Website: crate-barrel
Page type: billing-address
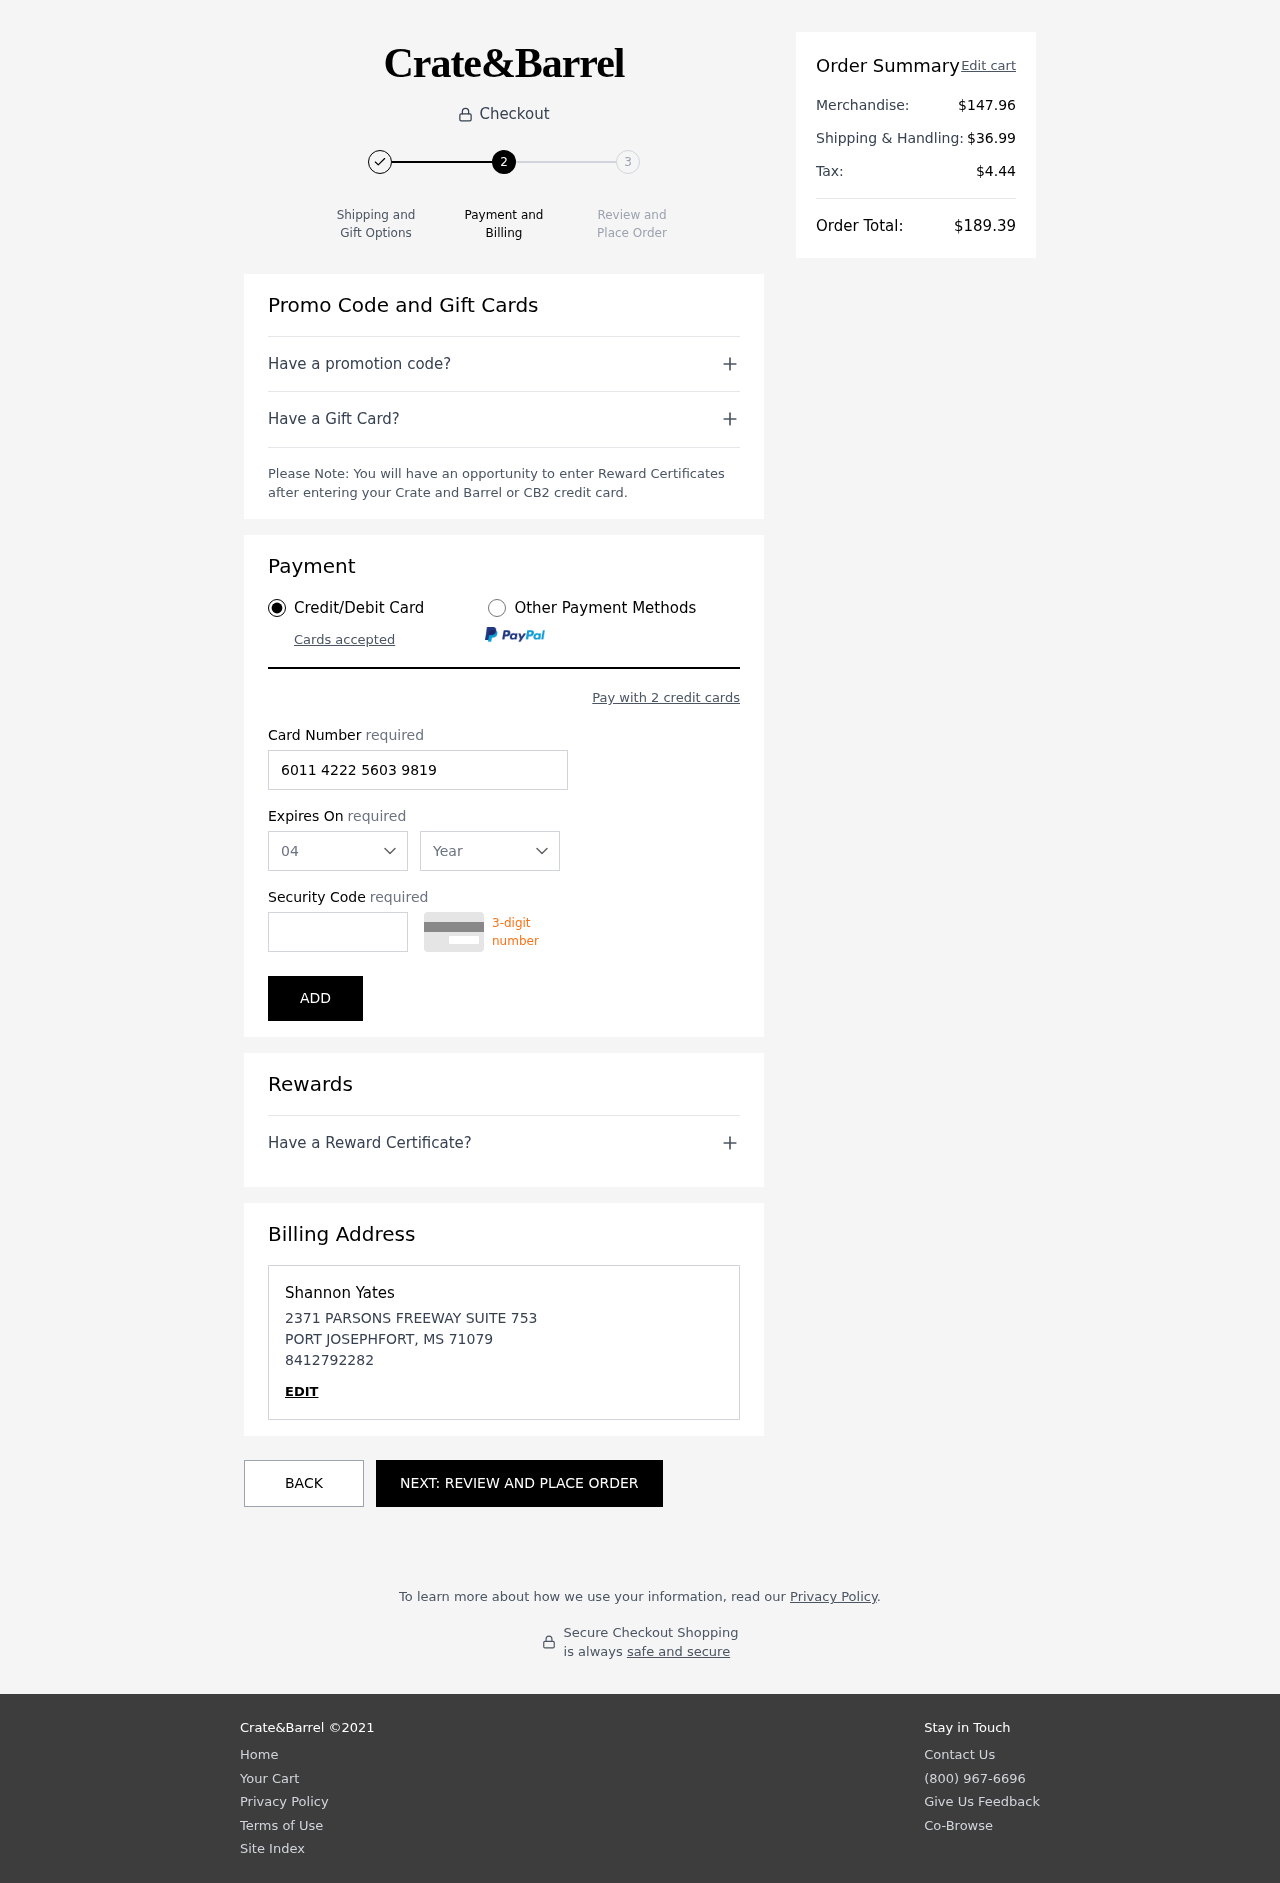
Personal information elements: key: PII_CARD_CVV
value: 624
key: PII_CARD_EXPIRY_MONTH
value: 04
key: PII_CARD_EXPIRY_YEAR
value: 30
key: PII_CARD_NUMBER
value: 6011 4222 5603 9819
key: PII_CITY
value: PORT JOSEPHFORT
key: PII_FULLNAME
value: Shannon Yates
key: PII_PHONE
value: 8412792282
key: PII_POSTCODE
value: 71079
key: PII_STATE_ABBR
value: MS
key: PII_STREET
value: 2371 PARSONS FREEWAY SUITE 753
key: PII_FIRSTNAME
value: Shannon
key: PII_LASTNAME
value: Yates
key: PII_PHONE_LINE
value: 2282
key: PII_PHONE_SUFFIX
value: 2282
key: PII_POSTCODE_FULL
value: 71079
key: PII_PHONE2
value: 8412792282
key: PII_PHONE3
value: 8412792282
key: PII_FULLNAME2
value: Shannon Yates
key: PII_FULLNAME3
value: Shannon Yates
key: PII_FIRSTNAME2
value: Shannon
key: PII_FIRSTNAME3
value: Shannon
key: PII_LASTNAME2
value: Yates
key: PII_LASTNAME3
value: Yates
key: PII_FIRSTNAME_DERIVED
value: Shannon
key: PII_LASTNAME_DERIVED
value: Yates
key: PII_PHONE_NUMERIC
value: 8412792282
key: PII_PHONE_LINE_NUMERIC
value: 2282
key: PII_PHONE_SUFFIX_NUMERIC
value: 2282
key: PII_POSTCODE_NUMERIC
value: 71079
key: PII_PHONE2_NUMERIC
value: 8412792282
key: PII_PHONE3_NUMERIC
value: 8412792282
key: PII_FULLNAME_DERIVED
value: Shannon Yates
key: PII_NAME_FULL_DERIVED
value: Shannon Yates
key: PII_PHONE_DIGITS
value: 8412792282
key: PII_PHONE_LAST4
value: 2282
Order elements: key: ORDER_SUBTOTAL
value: $147.96
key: ORDER_SHIPPING_COST
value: $36.99
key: ORDER_TAX
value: $4.44
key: ORDER_TOTAL
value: $189.39